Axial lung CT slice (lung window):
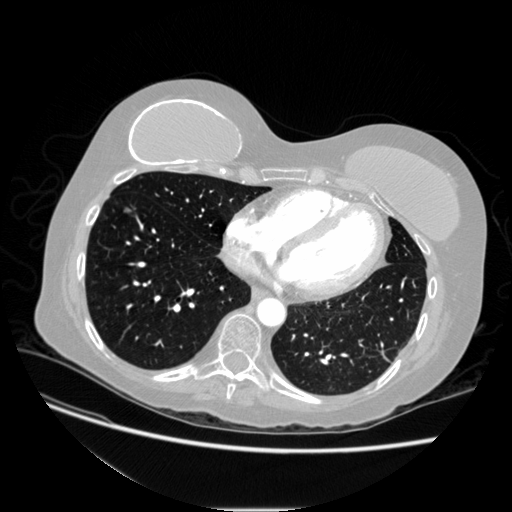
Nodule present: no